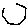
Label: hexagon